Field crop: tomato
Growth stage: 1
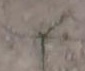
Species: cyperus